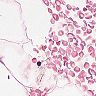
Metastatic tissue present: no